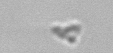
Label: detritus